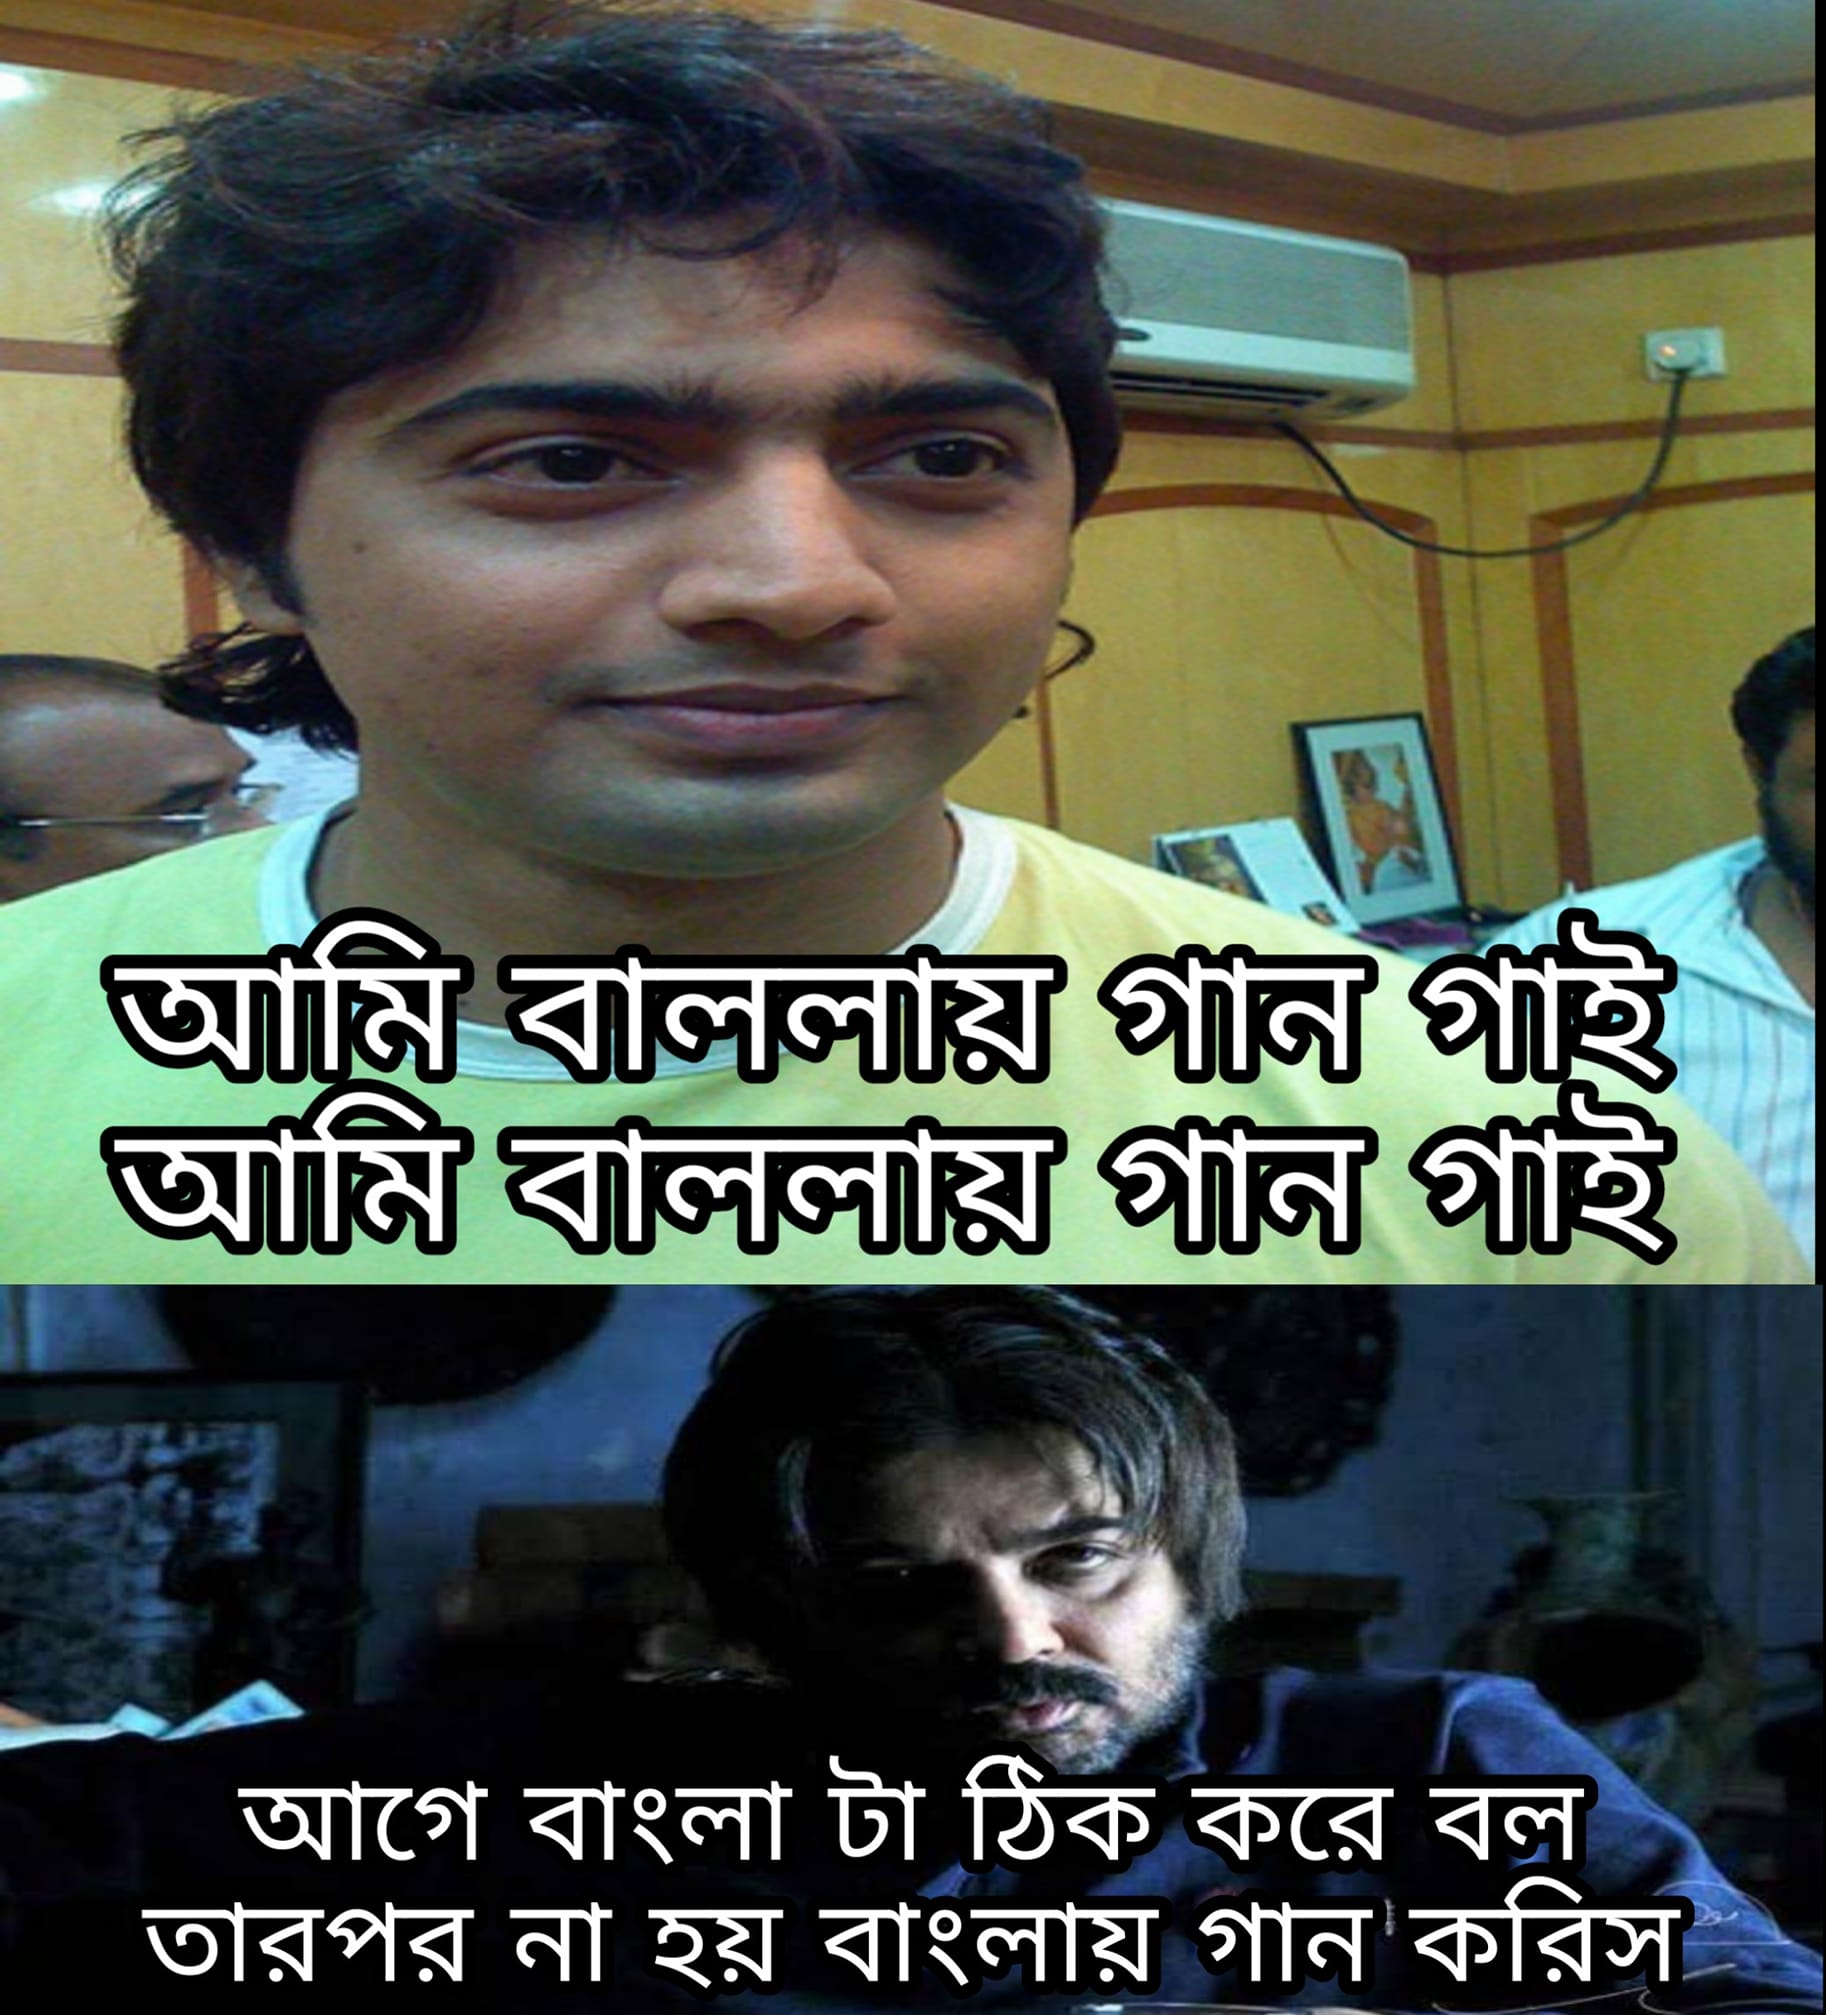
Caption: আমি বললায় গান গাই    আমি বললায় গান গাই    আগে বাংলা টা ঠিক করে বল তারপর না হয় বাংলায় গান করিস
Label: hate